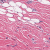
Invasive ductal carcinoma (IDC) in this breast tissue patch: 0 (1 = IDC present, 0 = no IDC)